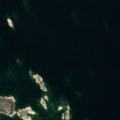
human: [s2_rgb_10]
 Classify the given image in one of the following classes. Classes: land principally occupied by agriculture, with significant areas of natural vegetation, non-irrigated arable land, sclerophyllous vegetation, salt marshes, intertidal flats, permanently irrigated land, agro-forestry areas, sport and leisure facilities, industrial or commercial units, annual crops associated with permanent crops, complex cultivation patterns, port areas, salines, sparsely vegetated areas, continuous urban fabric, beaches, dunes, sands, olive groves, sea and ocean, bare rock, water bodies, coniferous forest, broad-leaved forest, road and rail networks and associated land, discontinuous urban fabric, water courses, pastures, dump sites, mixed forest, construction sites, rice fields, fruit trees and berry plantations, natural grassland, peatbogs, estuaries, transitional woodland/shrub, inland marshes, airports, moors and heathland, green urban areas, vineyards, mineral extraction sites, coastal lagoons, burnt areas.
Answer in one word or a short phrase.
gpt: sea and ocean